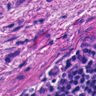
Metastatic tissue present: yes